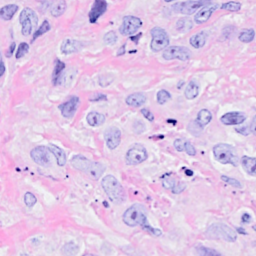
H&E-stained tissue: Breast